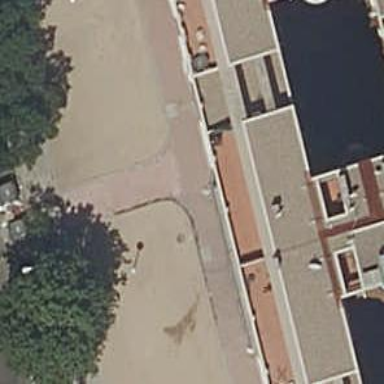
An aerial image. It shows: Sidewalk.